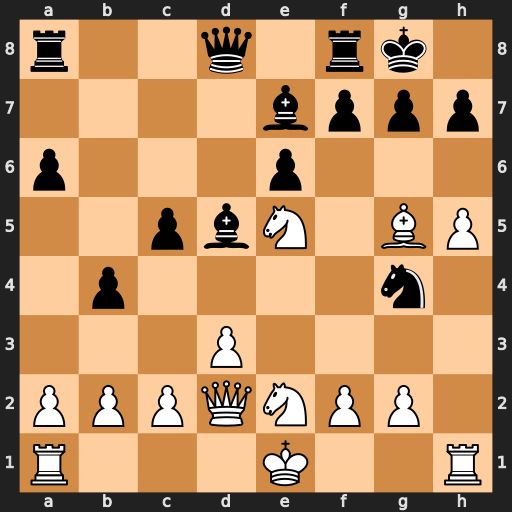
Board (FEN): r2q1rk1/4bppp/p3p3/2pbN1BP/1p4n1/3P4/PPPQNPP1/R3K2R
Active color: w
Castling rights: KQ
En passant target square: -
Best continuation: Bxe7 Qxe7 Nxg4